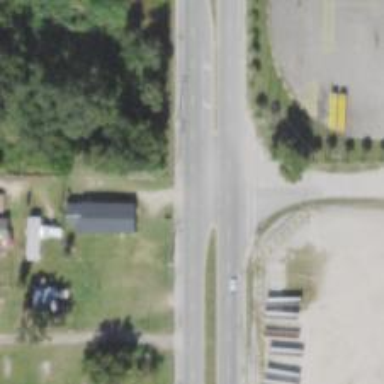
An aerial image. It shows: Asphalt road classified as trunk highway.